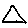
Label: triangle